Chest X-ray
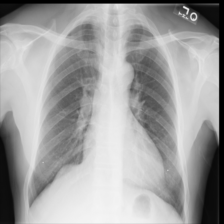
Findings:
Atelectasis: negative
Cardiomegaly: negative
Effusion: negative
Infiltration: negative
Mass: negative
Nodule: negative
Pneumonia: negative
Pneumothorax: negative
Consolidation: negative
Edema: negative
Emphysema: negative
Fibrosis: positive
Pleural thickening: negative
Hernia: negative